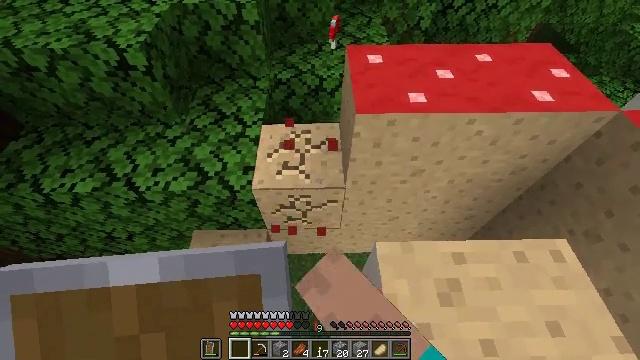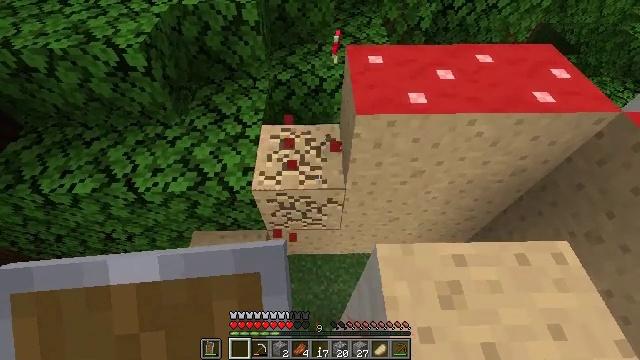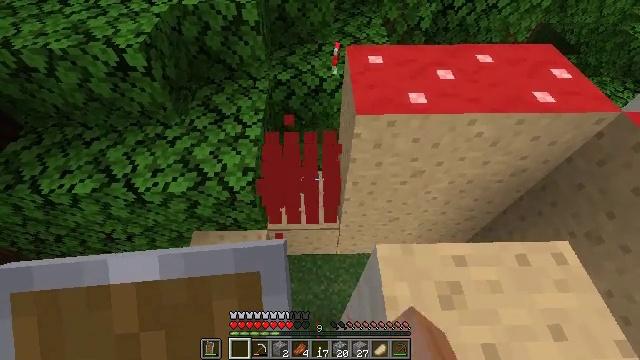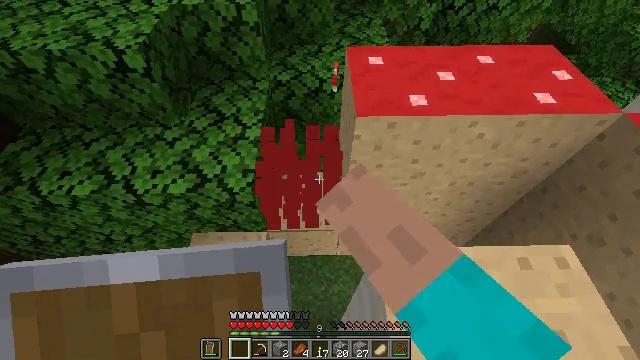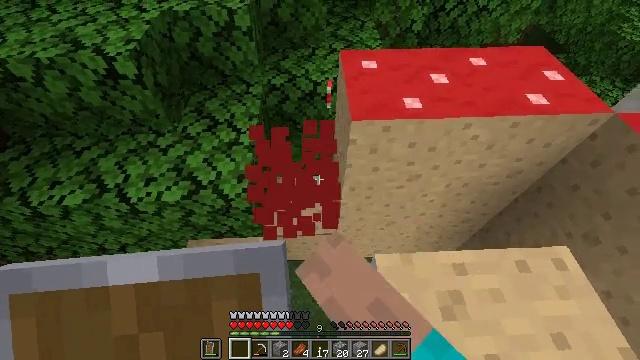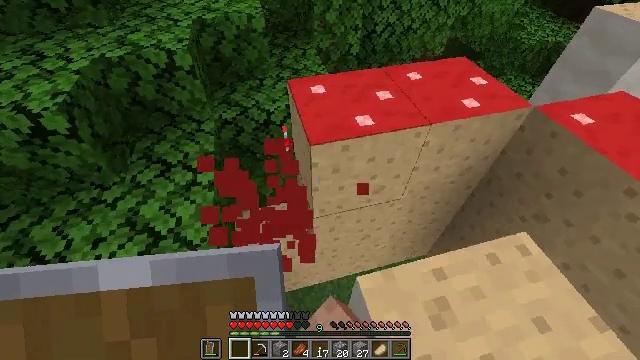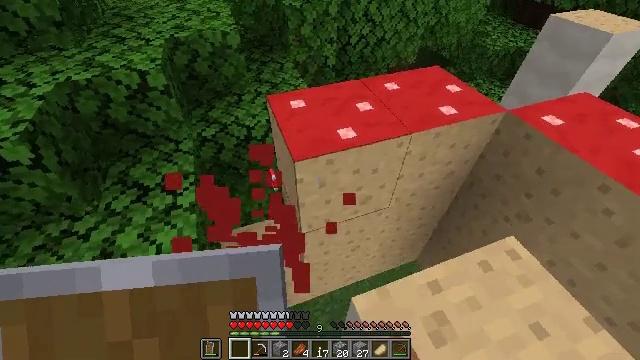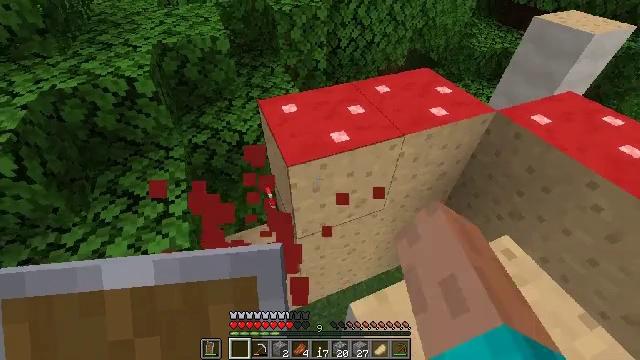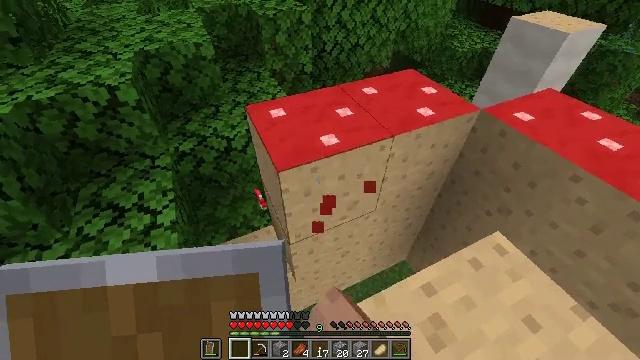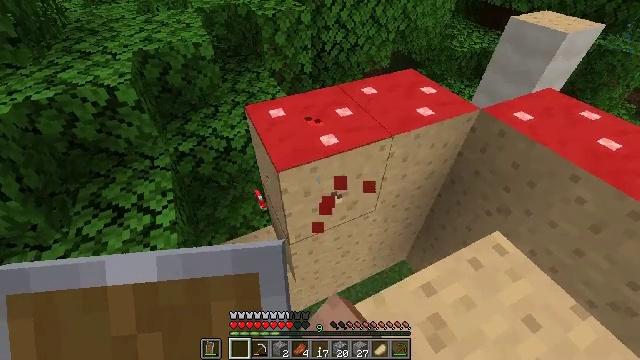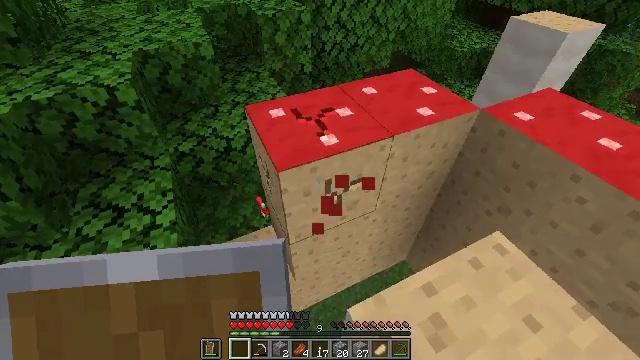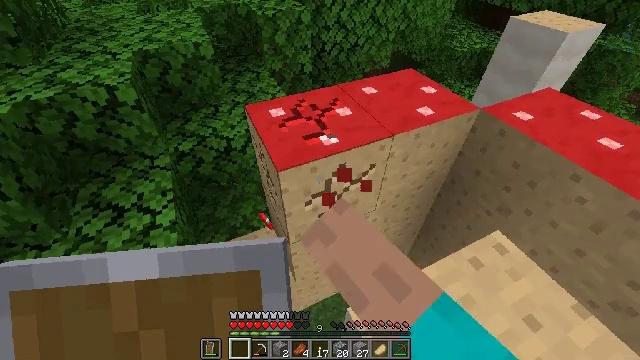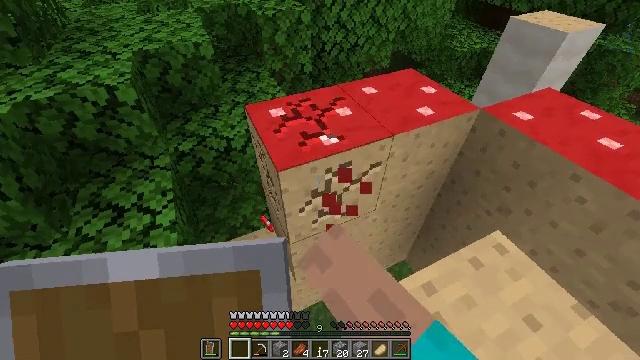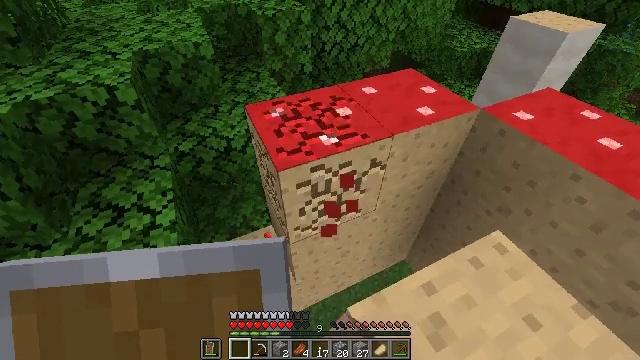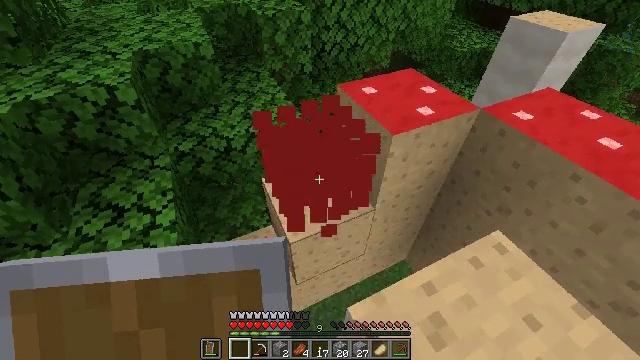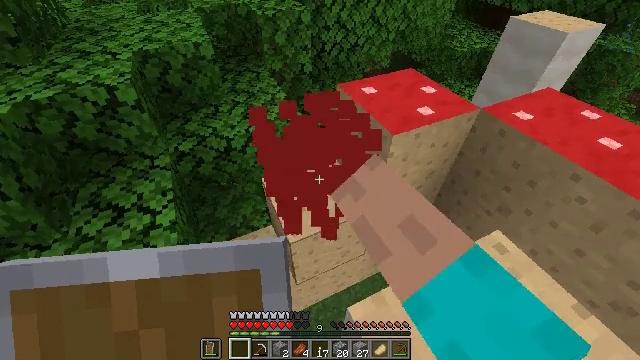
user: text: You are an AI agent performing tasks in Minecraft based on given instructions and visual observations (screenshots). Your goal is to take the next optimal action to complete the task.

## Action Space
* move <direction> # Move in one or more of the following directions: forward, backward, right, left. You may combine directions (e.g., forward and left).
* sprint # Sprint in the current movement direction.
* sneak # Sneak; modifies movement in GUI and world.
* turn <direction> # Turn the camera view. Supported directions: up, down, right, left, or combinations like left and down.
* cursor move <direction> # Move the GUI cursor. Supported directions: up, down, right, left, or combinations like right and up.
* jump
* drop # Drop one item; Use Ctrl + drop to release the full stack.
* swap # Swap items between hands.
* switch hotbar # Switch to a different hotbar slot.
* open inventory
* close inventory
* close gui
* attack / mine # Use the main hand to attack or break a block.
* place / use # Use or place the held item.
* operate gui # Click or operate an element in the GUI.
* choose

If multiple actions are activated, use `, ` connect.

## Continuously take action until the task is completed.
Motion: motion action
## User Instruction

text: Obtain red mushroom blocks for decoration.
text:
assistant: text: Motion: sneak, attack / mine
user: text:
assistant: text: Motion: sneak, attack / mine
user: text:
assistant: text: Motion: move forward, sneak, attack / mine
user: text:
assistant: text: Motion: move forward, sneak, turn right, attack / mine
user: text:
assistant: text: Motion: move forward, sneak, turn right and up, attack / mine
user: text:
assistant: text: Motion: sneak, turn right and up, attack / mine
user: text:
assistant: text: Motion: sneak, turn right, attack / mine
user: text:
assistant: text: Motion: sneak, turn right, attack / mine
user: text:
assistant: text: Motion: sneak, attack / mine
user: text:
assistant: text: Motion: sneak, attack / mine
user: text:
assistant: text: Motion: sneak, attack / mine
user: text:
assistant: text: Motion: sneak, attack / mine
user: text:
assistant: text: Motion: sneak, attack / mine
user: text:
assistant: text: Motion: sneak, attack / mine
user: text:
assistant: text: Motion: sneak, attack / mine
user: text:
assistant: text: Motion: sneak, turn right and down, attack / mine
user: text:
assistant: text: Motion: sneak, turn down, attack / mine
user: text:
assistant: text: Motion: sneak, attack / mine
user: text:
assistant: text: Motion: sneak, attack / mine
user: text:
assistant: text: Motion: sneak, attack / mine
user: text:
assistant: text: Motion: sneak, attack / mine
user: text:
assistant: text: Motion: sneak, turn down, attack / mine
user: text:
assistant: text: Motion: sneak, turn right and down, attack / mine
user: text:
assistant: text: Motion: sneak, attack / mine
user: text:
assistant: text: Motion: move forward, sneak, attack / mine
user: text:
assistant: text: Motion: move forward, sneak, attack / mine
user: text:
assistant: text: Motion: move forward, sneak, attack / mine
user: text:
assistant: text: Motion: sneak, attack / mine
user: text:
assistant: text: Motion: sneak, attack / mine
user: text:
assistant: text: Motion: sneak, turn right and up, attack / mine